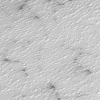
Atmospheric dust classification: not_dusty